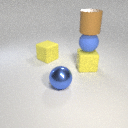
large blue rubber sphere above large yellow rubber cube